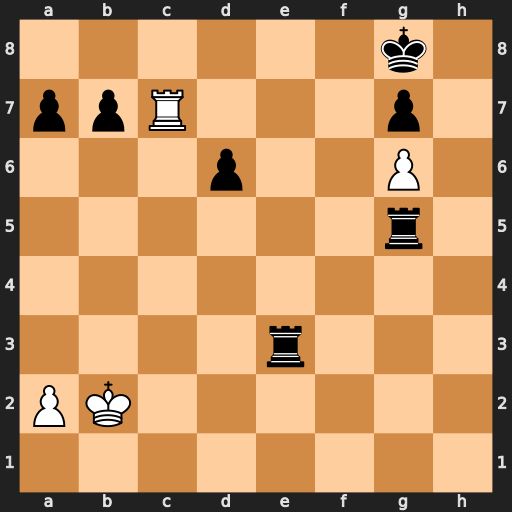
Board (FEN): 6k1/ppR3p1/3p2P1/6r1/8/4r3/PK6/8
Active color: w
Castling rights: -
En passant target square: -
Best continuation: Rc8+ Re8 Rxe8#